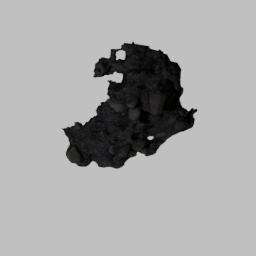
Label: architecture